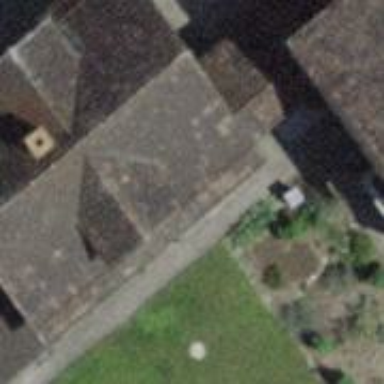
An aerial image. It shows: Gabled building.